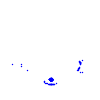
Particle: electron